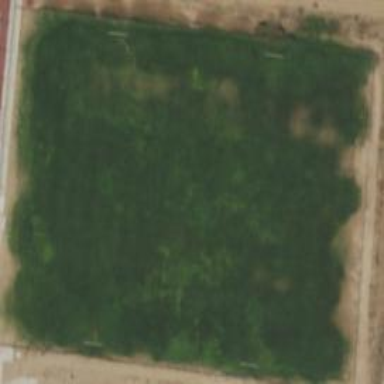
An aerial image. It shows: Soccer pitch with grass surface for leisure and sports.